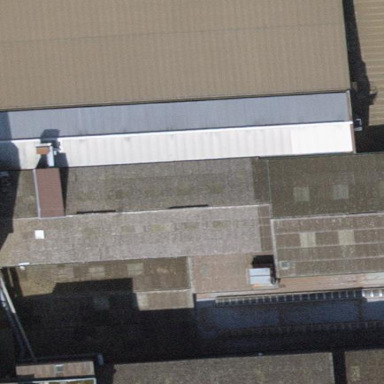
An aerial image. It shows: View of roof of building.